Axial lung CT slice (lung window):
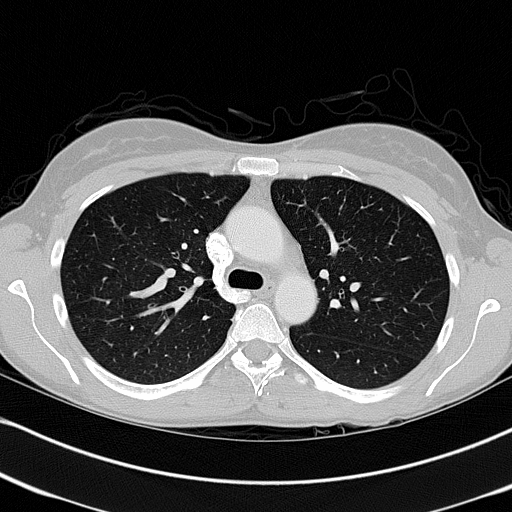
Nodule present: no